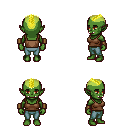
a pixel art fantasy rpg character, female body template, orc, green skin, brown pirate shirt, teal pants, gold short mohawk hairstyle, leather bracers, four views (front, back, left, right), 2x2 character sprite sheet, small pixel art, hard edges, no anti-aliasing